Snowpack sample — Buffalo Mountain, Silverthorne, Colorado, USA (2/22/26, 2:02 PM MST)
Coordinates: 39.622, -106.113
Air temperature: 33 °F
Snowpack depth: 63 cm
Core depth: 10 cm
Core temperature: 30.2 °F
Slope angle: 11°, slope face: 116°
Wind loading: low
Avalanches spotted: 0
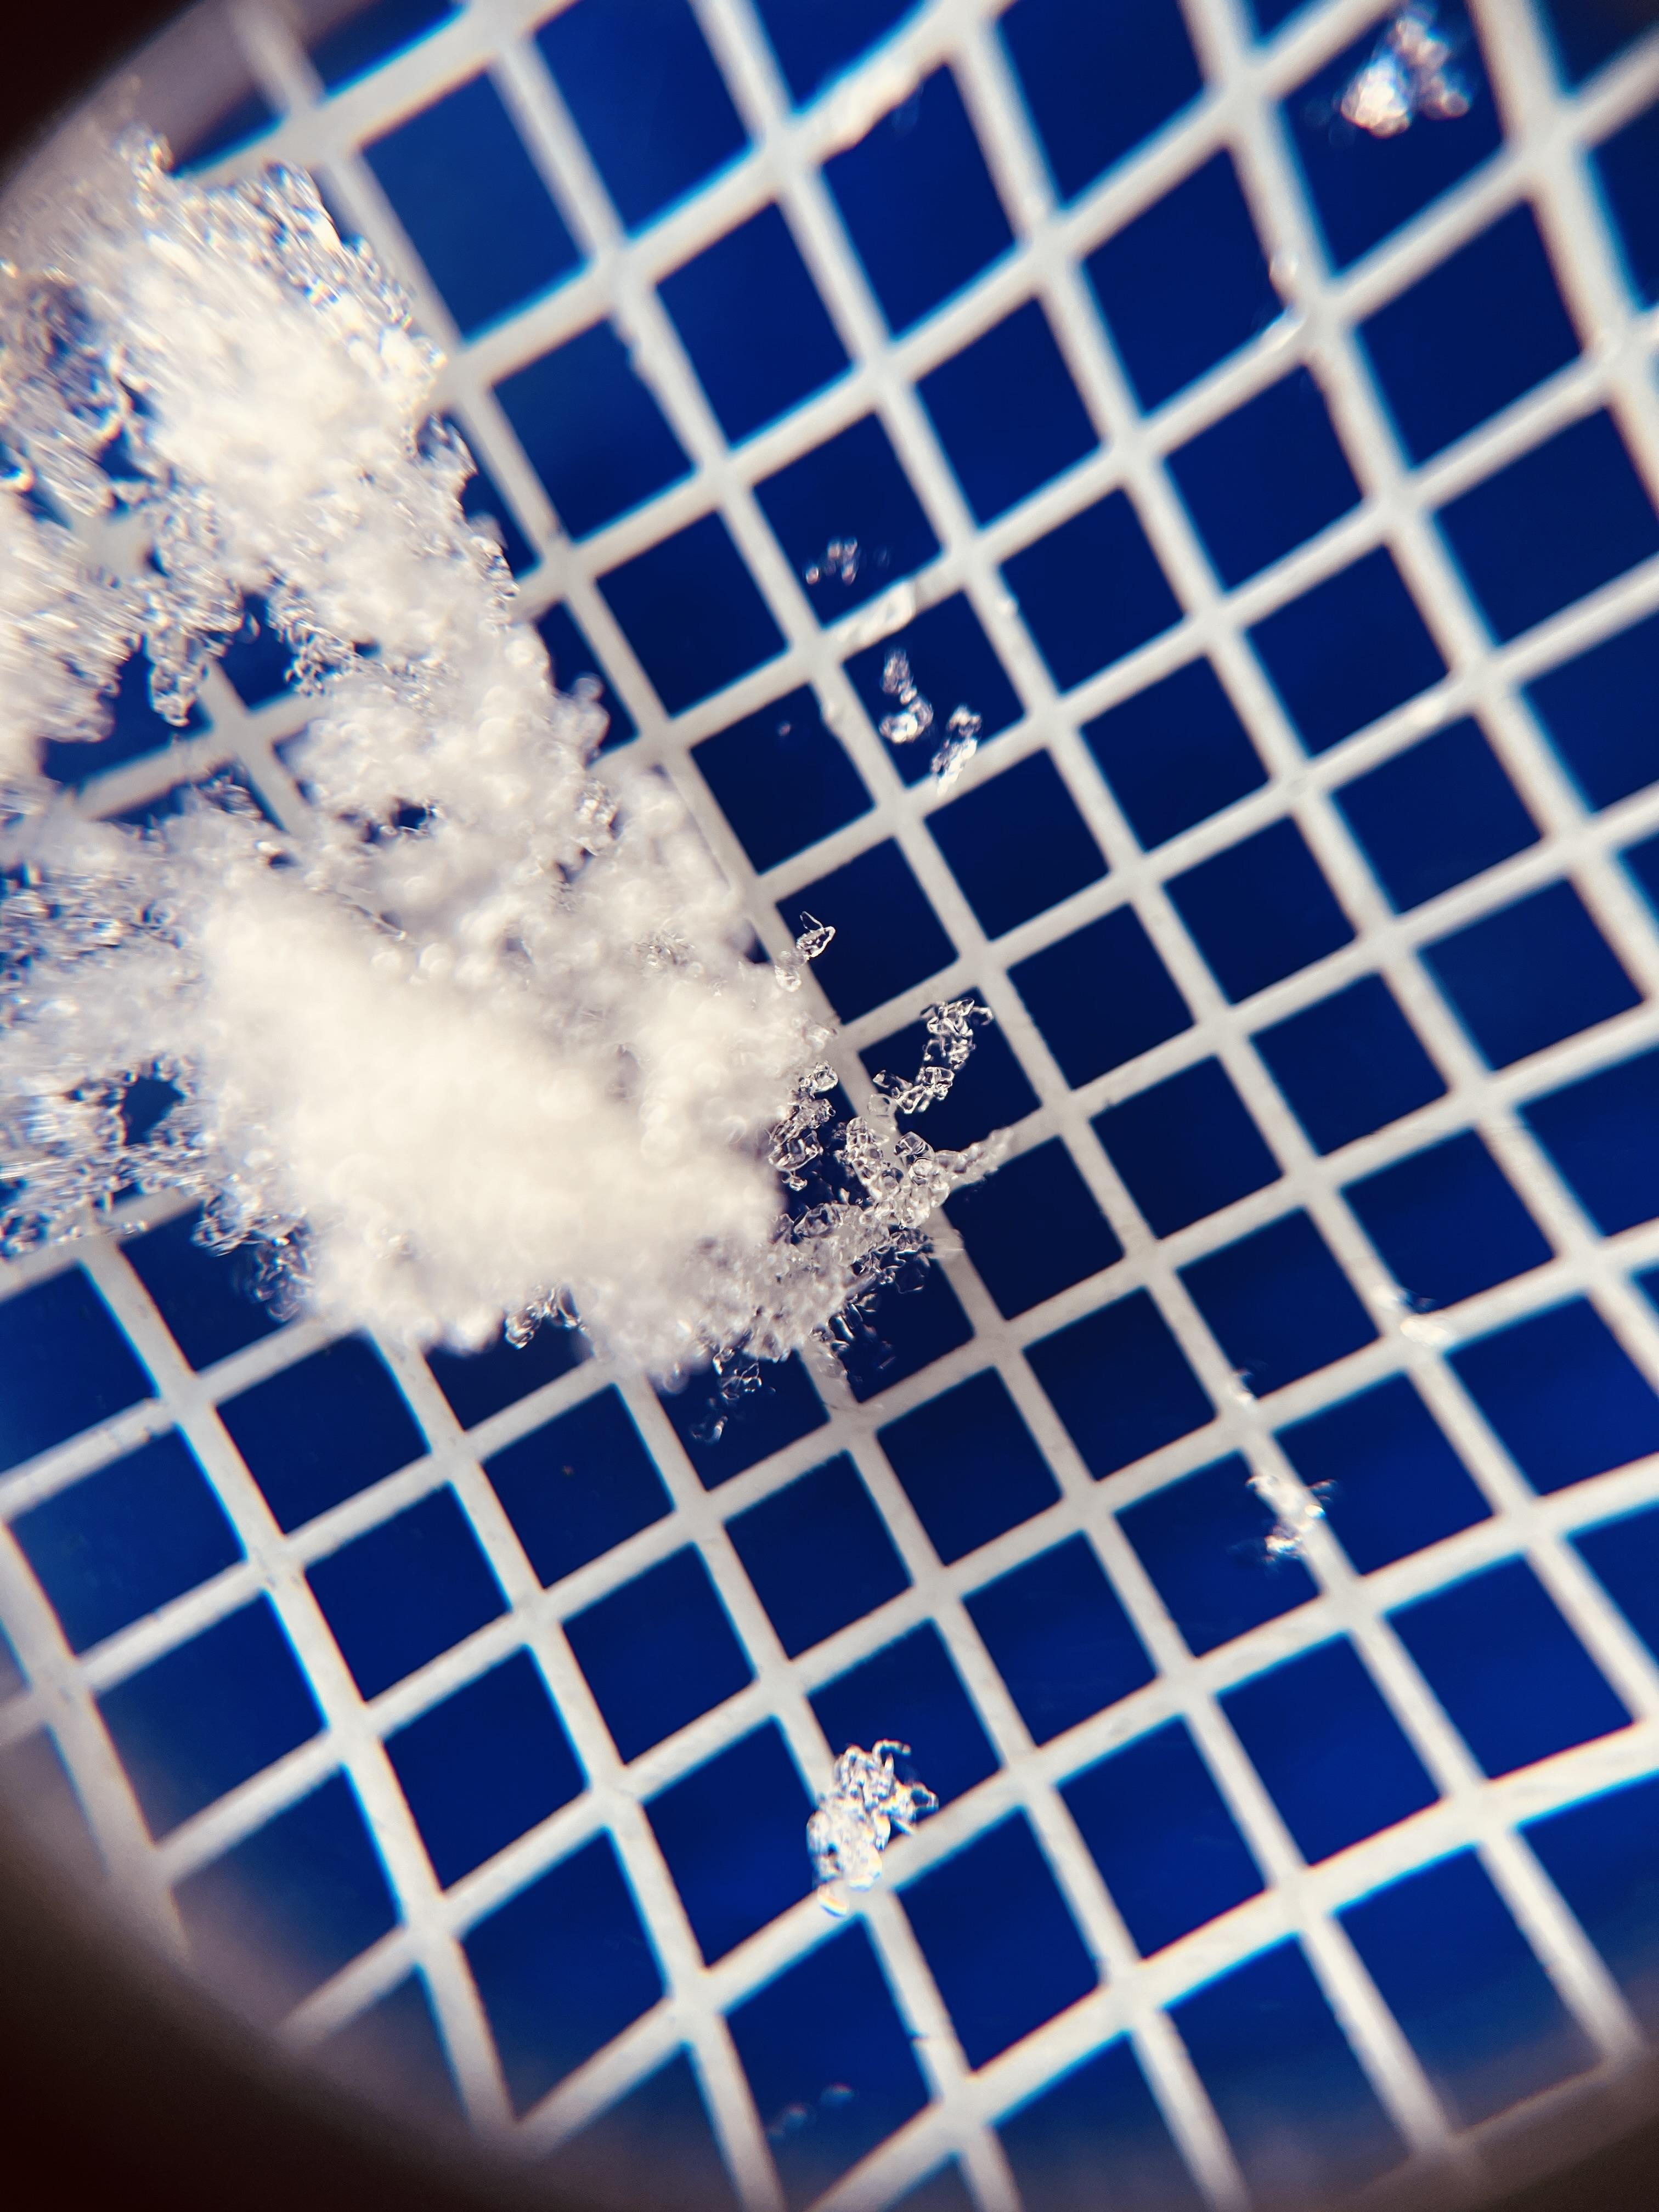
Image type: magnified_profile
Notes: In a firebreak similar to site 1, minimal wind loading with no spotted avalanches (not many faces in view though)